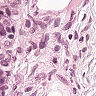
Metastatic tissue present: yes